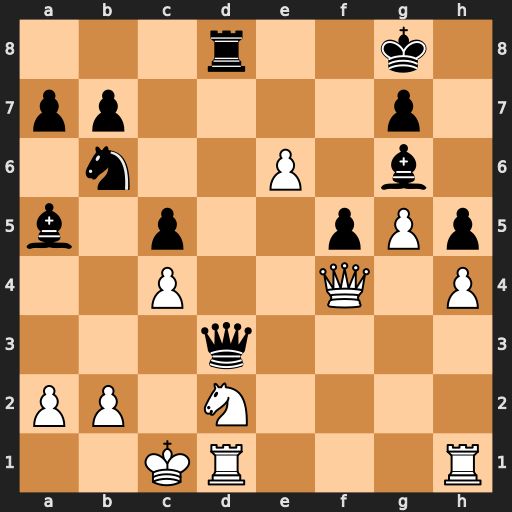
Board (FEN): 3r2k1/pp4p1/1n2P1b1/b1p2pPp/2P2Q1P/3q4/PP1N4/2KR3R
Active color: w
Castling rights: -
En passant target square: -
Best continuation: Nb3 Qxc4+ Qxc4 Rxd1+ Rxd1